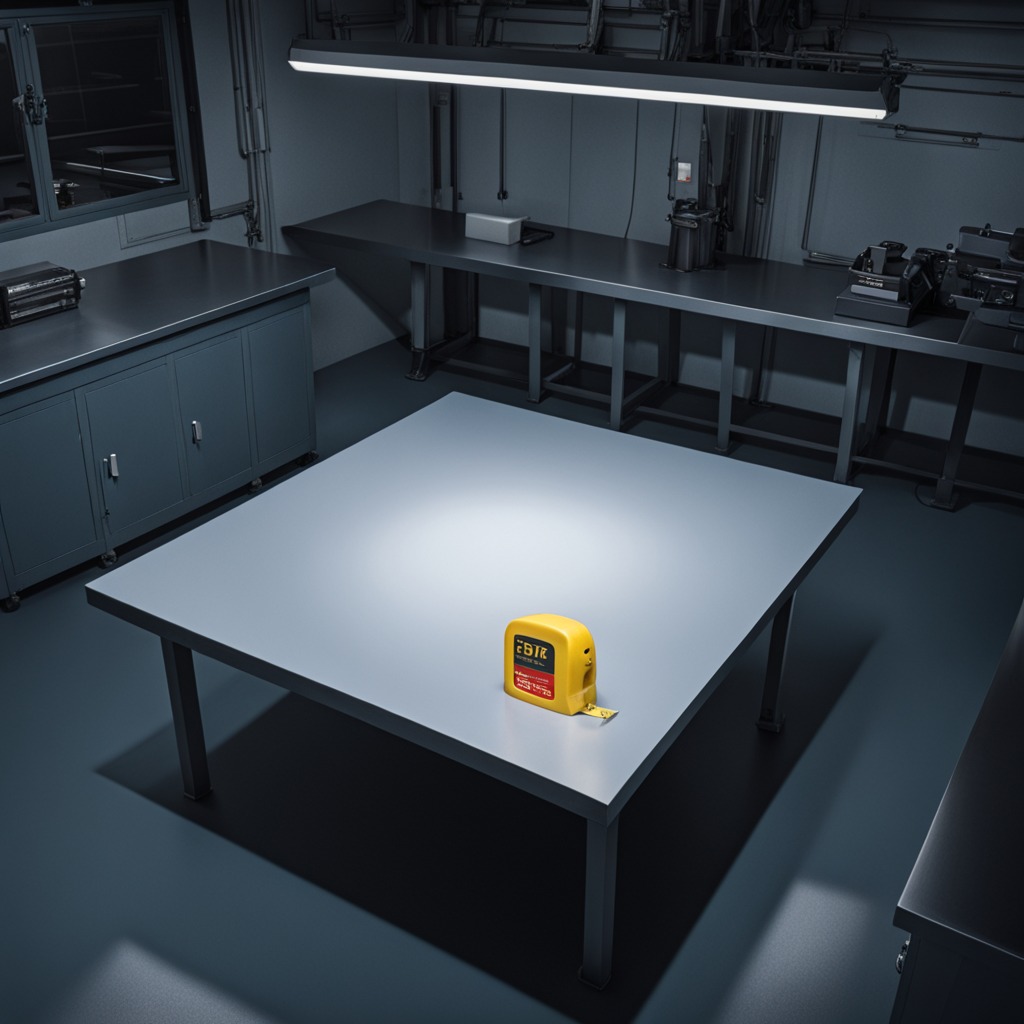
A measuring tape is lying on the clean empty table in the basement in the evening.